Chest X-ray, PA view. Patient: 56 years old, sex M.
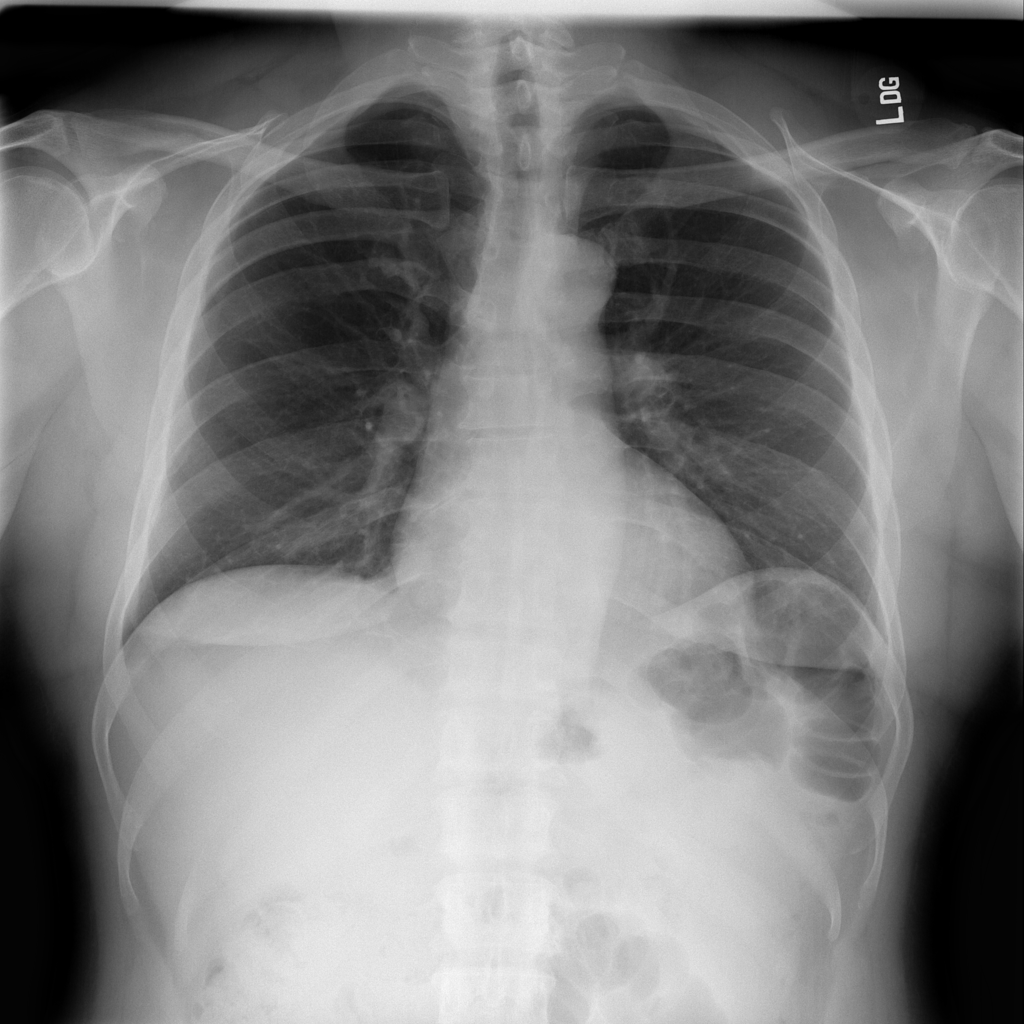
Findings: No Finding